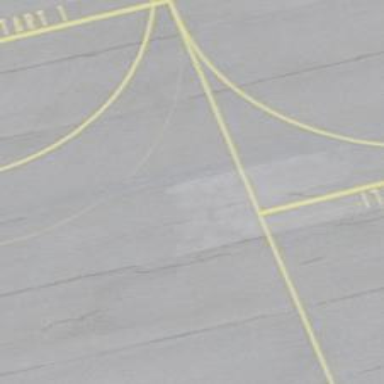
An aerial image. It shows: Airport parking position.